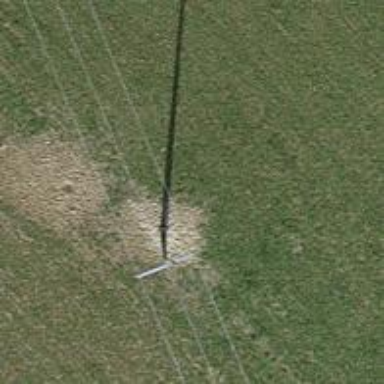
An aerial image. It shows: Power pole.